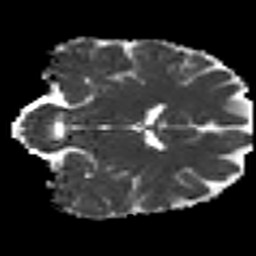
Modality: MD
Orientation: coronal
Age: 27
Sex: female
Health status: healthy
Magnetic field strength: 3 T
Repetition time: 9 s
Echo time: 0.093 s